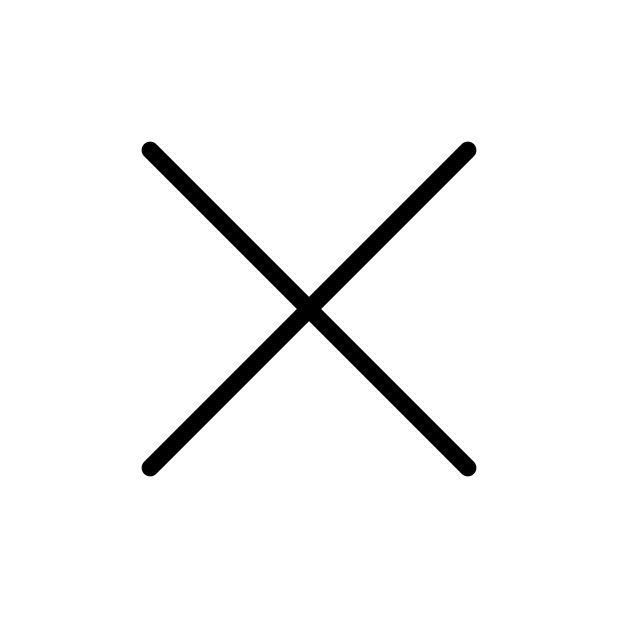
close